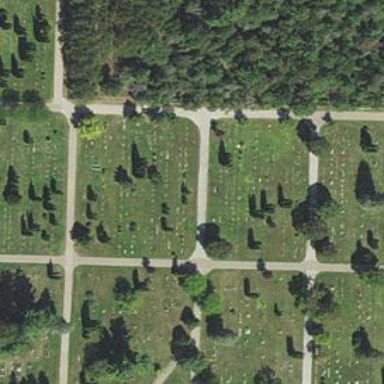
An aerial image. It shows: Sector within cemetery.